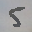
Label: 5